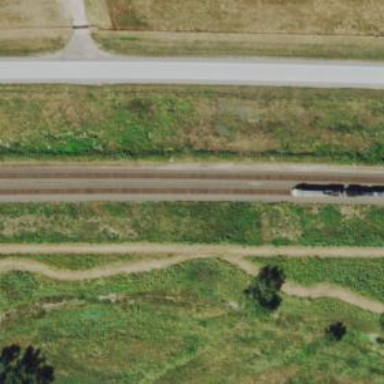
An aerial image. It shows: Railway track.